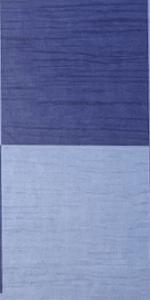
Label: Empty